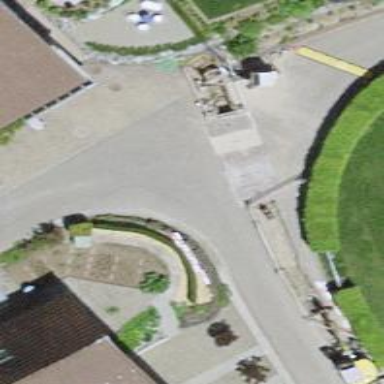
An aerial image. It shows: Hedge barrier.